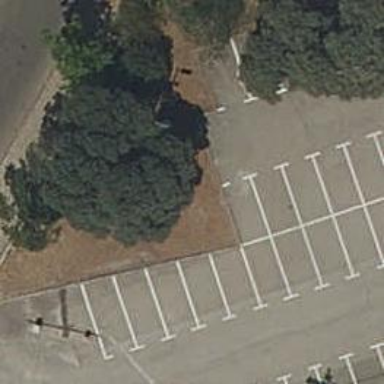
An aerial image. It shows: Parking aisle designated as service road.